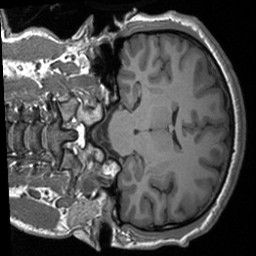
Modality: T1w
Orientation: coronal
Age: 22
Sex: male
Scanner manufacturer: siemens
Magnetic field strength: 3 T
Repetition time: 1.9 s
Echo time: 0.00226 s